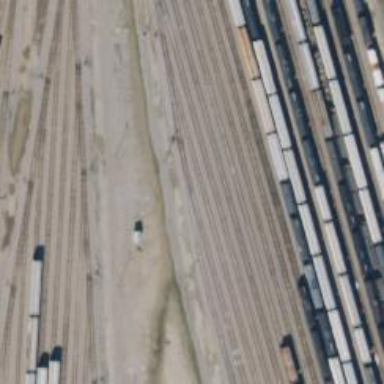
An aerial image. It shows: Railway yard used for servicing trains.